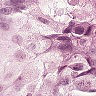
Metastatic tissue present: yes